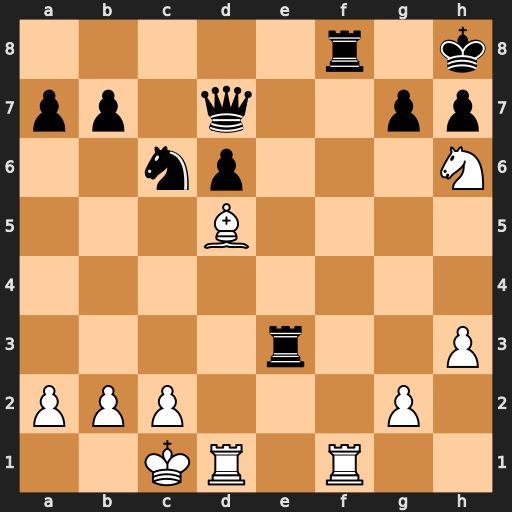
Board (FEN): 5r1k/pp1q2pp/2np3N/3B4/8/4r2P/PPP3P1/2KR1R2
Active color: w
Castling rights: -
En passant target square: -
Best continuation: Rxf8#